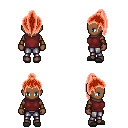
a pixel art fantasy rpg character, female body template, human, dark skin, maroon sleeveless shirt, metal pants, red long topknot hairstyle, leather bracers, gray slippers, four views (front, back, left, right), 2x2 character sprite sheet, small pixel art, hard edges, no anti-aliasing